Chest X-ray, AP view. Patient: 61 years old, sex M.
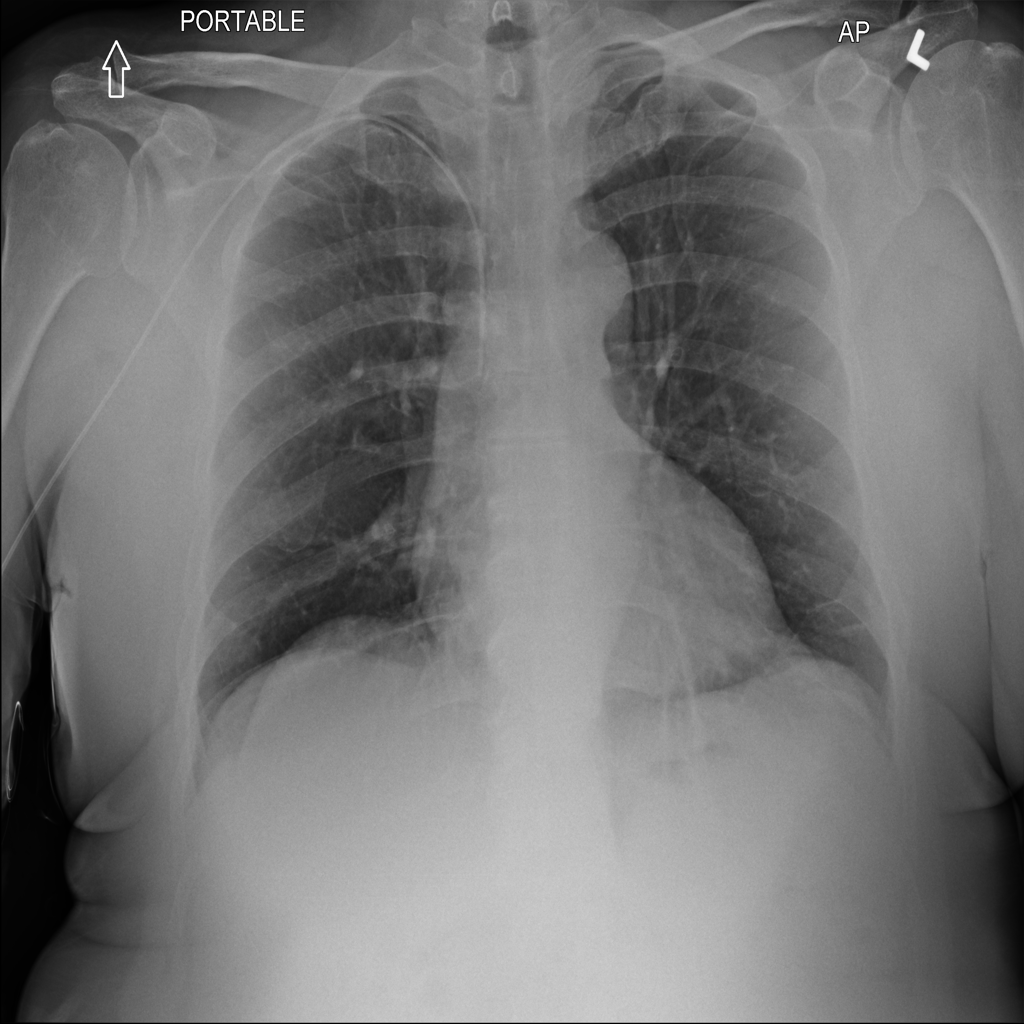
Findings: Atelectasis